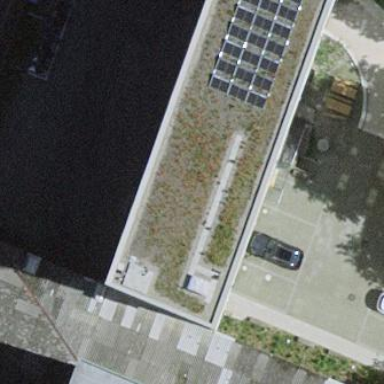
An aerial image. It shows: Office building.